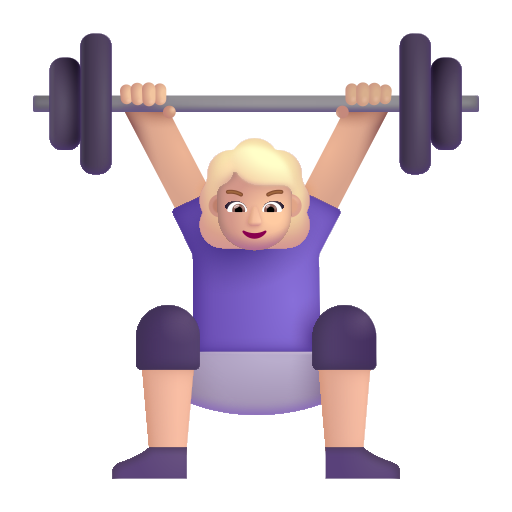
woman lifting weights color  light